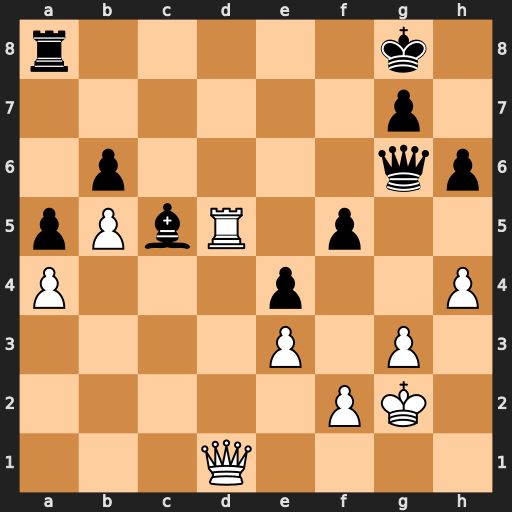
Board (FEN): r5k1/6p1/1p4qp/pPbR1p2/P3p2P/4P1P1/5PK1/3Q4
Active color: w
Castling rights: -
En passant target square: -
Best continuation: Rxc5 bxc5 Qd5+ Kh7 Qxa8